Question: I have several data points that are plotted below and I would like to find the when the crosses . I've included an example along with the data points in the example below. I've circled the answer graphically but I'm not sure how to compute it mathematically and get all the values for the frequencies I desire. How can I do this with octave / matlab? Also is there a mathematical term for what I'm trying to do?
In this example I'm trying to get 5 frequencies (but this is just an example) I know two answers are and but not sure how to get the rest. The full list could be thousands.
'''
clear all,clf, clc,tic
%graphics_toolkit gnuplot %use this for now it's older but allows zoom
freq=[20,30,40,50,60,70,80];
amp_orig=[2,4,3,7,1,8,4];
amp_inv=[6,4,5,1,7,0,4];
plot(freq,amp_orig,'-bo')
hold on
plot(freq,amp_inv,'-r*')
xlabel ("Frequency");
ylabel ("Amplitude");
'''

Thanks
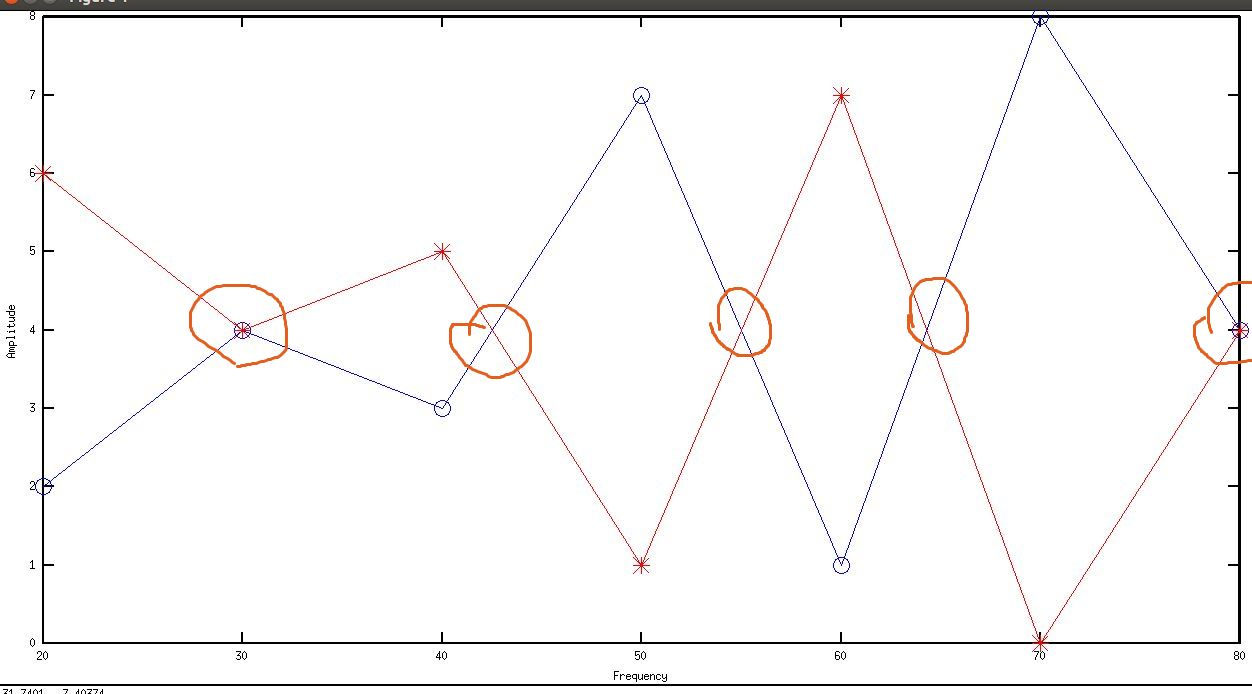
Answer: Try <URL> from the File Exchange, it seems to work just fine in Octave. 'x0' are the frequencies of interest:
'''
>> [x0,y0,iout,jout] = intersections(freq,amp_orig,freq,amp_inv)
x0 =
30.000
30.000
42.500
55.000
64.286
80.000
y0 =
4.0000
4.0000
4.0000
4.0000
4.0000
4.0000
iout =
2.0000
2.0000
3.2500
4.5000
5.4286
7.0000
jout =
2.0000
2.0000
3.2500
4.5000
5.4286
7.0000
'''